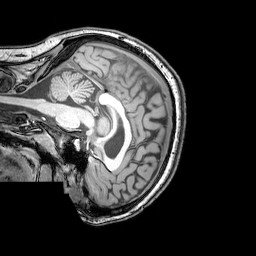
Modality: T1w
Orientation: sagittal
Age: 22
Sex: female
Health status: healthy
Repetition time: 0.081 s
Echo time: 0.037 s